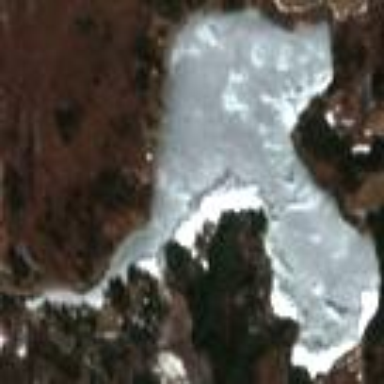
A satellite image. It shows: Serene lake surrounded by nature.